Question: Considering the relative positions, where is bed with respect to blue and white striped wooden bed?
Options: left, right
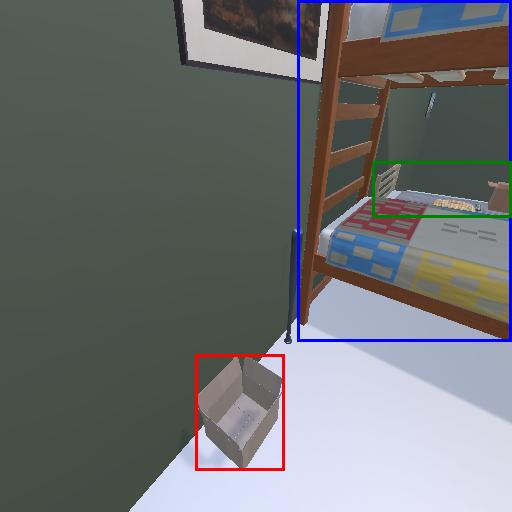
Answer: left